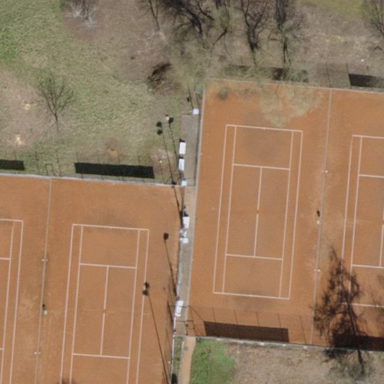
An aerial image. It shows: Tennis court on pitch.